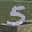
Label: 5